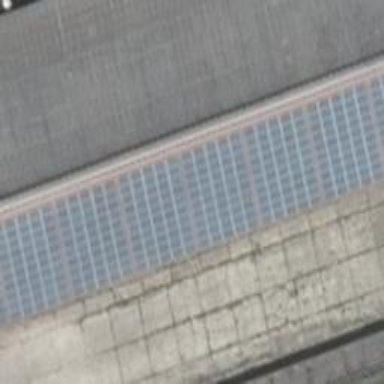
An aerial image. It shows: Small solar photovoltaic panel used as generator to produce electricity.